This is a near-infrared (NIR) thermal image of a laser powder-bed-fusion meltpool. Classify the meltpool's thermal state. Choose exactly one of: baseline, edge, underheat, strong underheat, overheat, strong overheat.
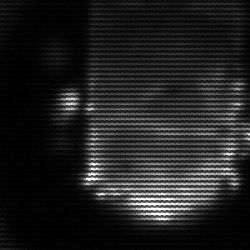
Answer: baseline